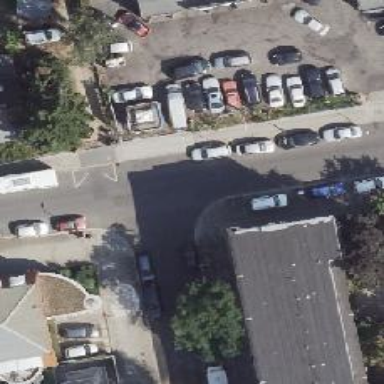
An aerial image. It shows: Residential road with asphalt surface. There are sidewalks on both sides. The parking orientation is parallel. There is parking lane on the left side.